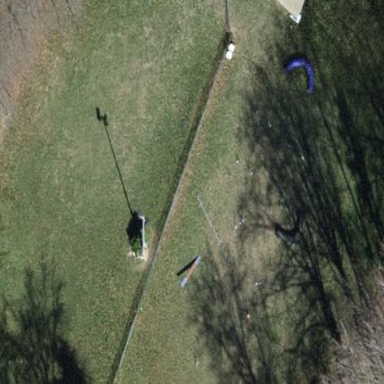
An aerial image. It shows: Dog agility pitch for leisure activities.